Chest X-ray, AP view. Patient: 65 years old, sex M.
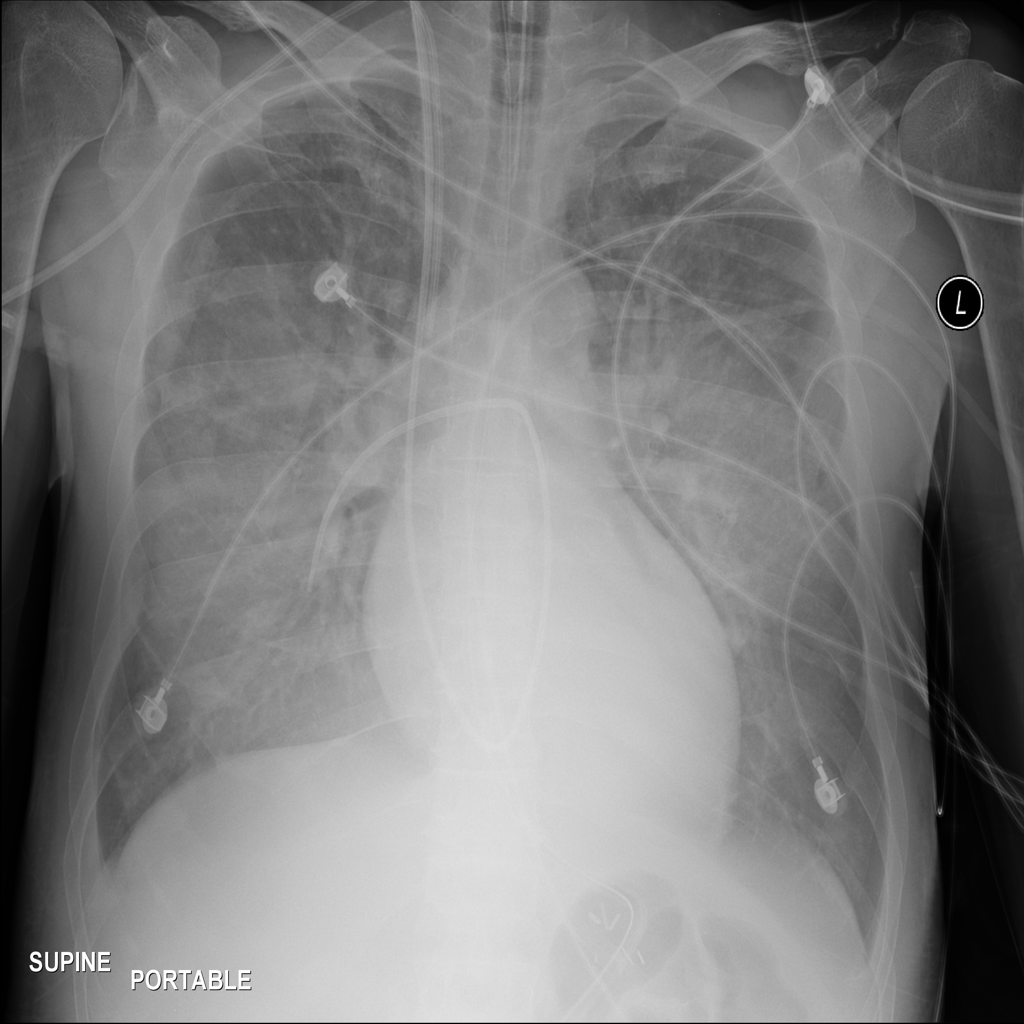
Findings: Infiltration